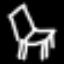
Label: chair